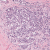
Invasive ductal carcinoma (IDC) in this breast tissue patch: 1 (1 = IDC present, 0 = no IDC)